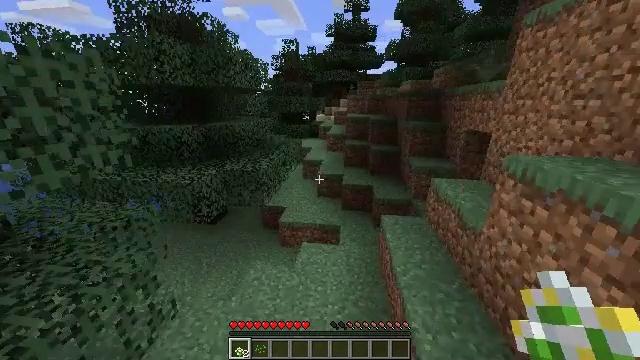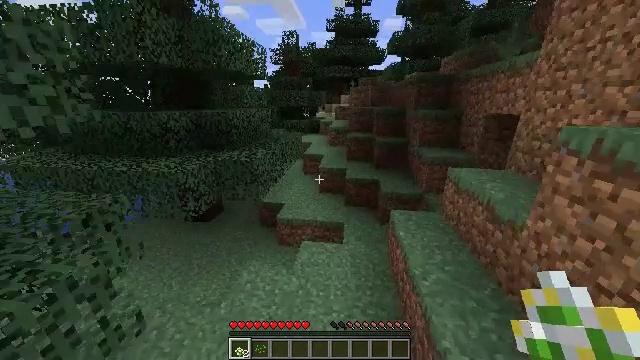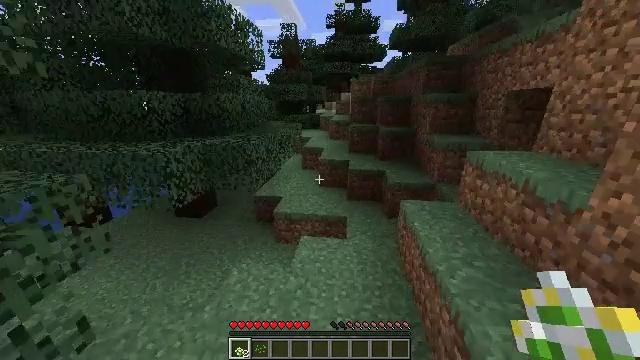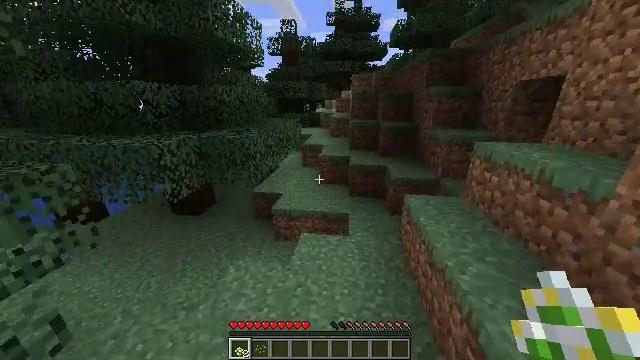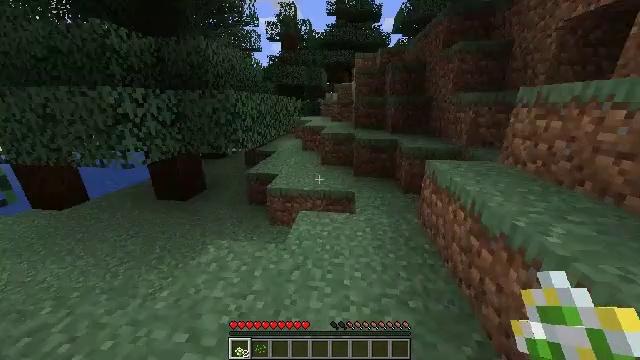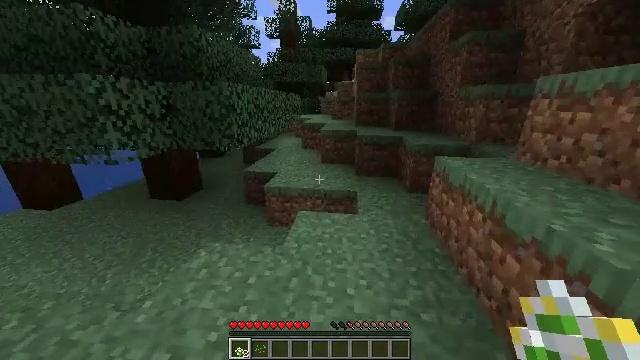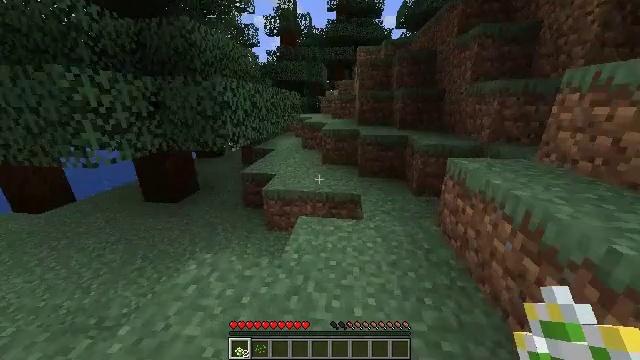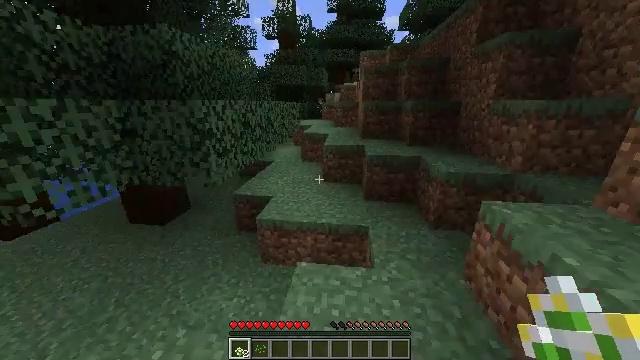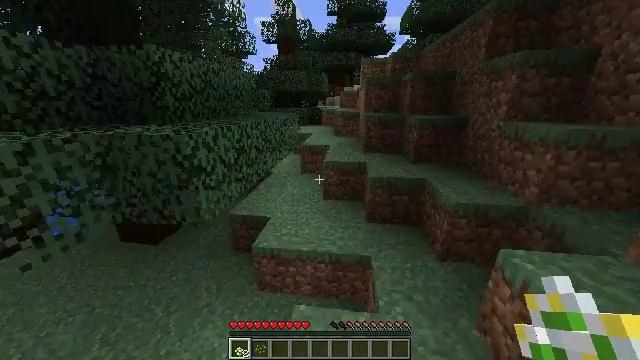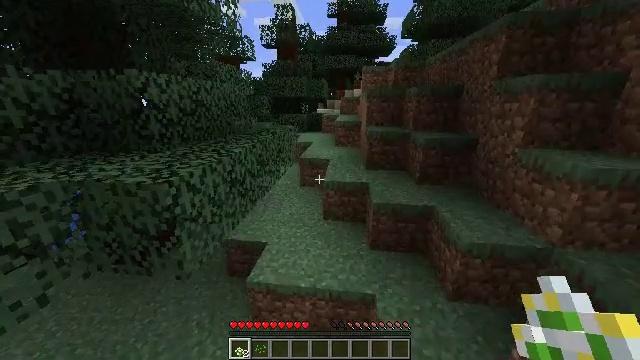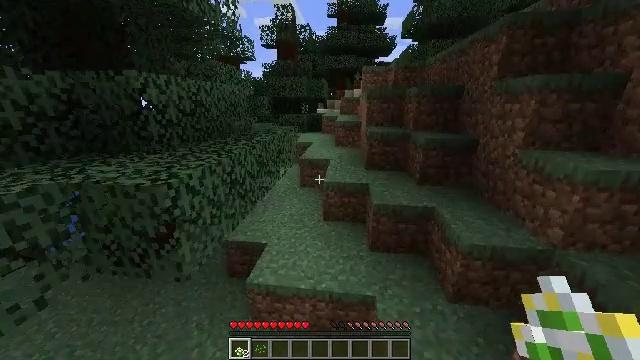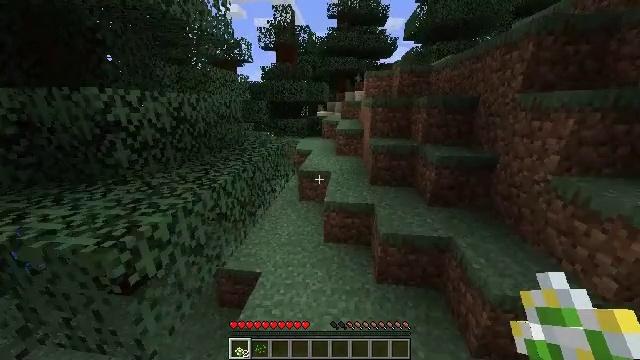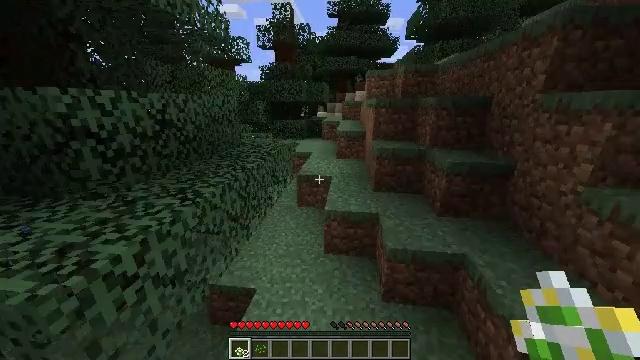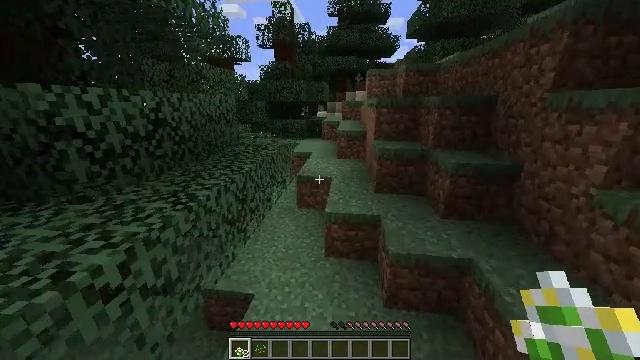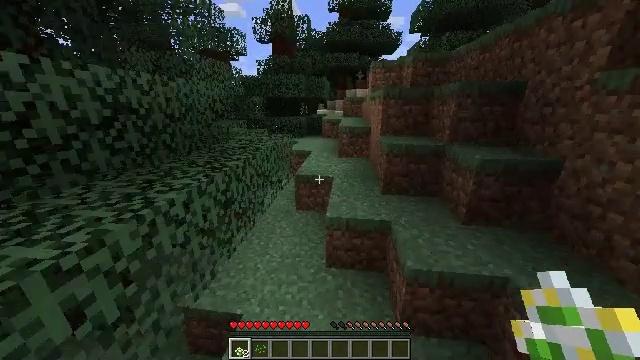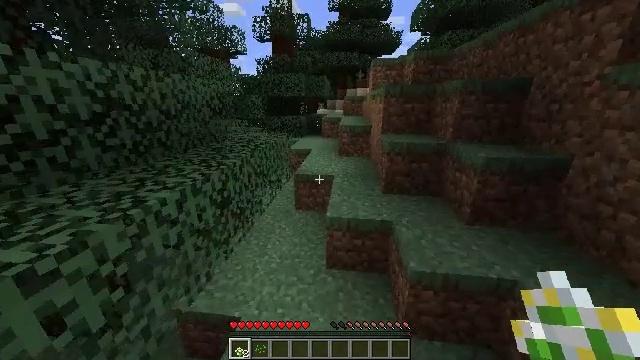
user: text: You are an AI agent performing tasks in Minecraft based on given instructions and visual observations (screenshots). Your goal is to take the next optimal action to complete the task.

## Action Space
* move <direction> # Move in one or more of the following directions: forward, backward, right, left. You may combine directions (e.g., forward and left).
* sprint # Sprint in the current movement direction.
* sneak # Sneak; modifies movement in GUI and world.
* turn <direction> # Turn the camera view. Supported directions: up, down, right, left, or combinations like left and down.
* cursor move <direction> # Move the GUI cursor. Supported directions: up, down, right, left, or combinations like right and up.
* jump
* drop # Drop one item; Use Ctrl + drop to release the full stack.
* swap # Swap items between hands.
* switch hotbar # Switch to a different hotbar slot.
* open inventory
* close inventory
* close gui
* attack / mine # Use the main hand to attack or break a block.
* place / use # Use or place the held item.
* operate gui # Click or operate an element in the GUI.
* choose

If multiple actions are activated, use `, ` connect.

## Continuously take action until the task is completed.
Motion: motion action
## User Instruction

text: Kill mobs in water.
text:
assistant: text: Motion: move forward, sprint
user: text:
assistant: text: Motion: move forward, sprint
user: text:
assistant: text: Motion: move forward, sprint
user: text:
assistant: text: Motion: move forward, sprint
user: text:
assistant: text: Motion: move forward, sprint
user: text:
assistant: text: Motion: move forward, sprint
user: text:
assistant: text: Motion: move forward, sprint, jump
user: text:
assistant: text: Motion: move forward, sprint, jump
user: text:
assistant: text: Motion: move forward, sprint, jump
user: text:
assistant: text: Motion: move forward, sprint, jump
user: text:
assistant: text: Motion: move forward, sprint, jump
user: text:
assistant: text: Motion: move forward, sprint, jump
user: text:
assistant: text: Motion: move forward, sprint, jump
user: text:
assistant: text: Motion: move forward, sprint, jump
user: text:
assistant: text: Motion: move forward, sprint, jump
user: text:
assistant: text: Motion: move forward, sprint, jump
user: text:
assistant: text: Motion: move forward, sprint, jump
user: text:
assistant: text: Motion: move forward, sprint, jump
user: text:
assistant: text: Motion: move forward, sprint, turn right, jump
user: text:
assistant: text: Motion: move forward, sprint, turn right, jump
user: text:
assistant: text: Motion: move forward, sprint, turn right, jump
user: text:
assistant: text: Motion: move forward, sprint, jump
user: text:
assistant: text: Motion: move forward, sprint, jump
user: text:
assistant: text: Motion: move forward, sprint, jump
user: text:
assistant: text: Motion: move forward, sprint, jump
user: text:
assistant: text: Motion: move forward, sprint, jump
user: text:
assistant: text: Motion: move forward, sprint, jump
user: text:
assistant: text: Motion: move forward, sprint, jump
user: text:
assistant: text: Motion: move forward, sprint, jump
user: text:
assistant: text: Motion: move forward, sprint